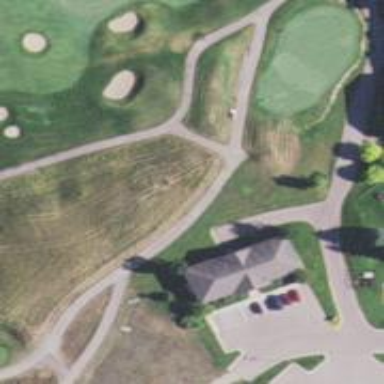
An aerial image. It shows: Path designated for golf carts.